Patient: sex M, age 44
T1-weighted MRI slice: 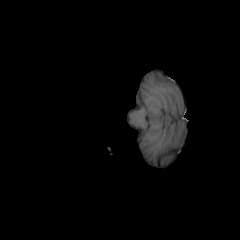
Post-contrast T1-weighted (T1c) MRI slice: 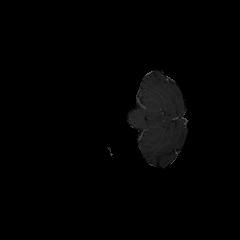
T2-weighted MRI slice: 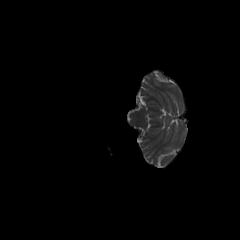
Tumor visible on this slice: no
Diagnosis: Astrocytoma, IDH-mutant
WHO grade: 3